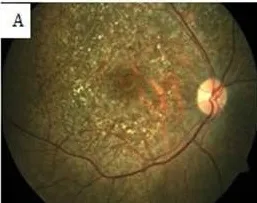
A, B) Retinal pigment epithelium mottling around the macular and para-macular area in fundus photo.
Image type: ophthalmic_imaging (fundus_photograph)